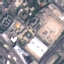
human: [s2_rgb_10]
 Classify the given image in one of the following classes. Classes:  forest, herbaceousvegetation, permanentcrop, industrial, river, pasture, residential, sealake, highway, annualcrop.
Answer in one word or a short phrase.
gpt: Industrial